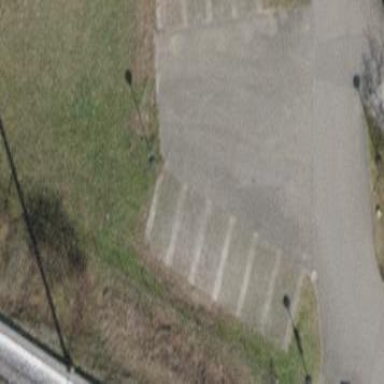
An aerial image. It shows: Parking area with surface.